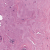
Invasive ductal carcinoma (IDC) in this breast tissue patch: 0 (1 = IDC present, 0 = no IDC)